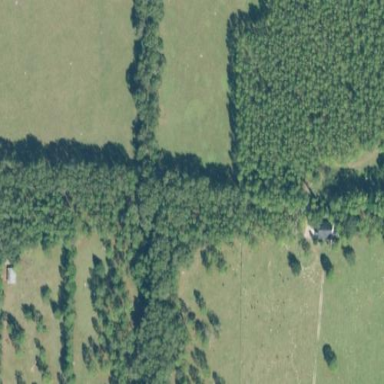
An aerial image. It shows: Mixed leaf woodland.